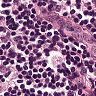
Metastatic tissue present: no